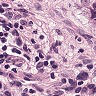
Metastatic tissue present: yes